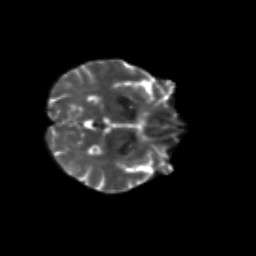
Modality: T2w
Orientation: axial
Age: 54
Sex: female
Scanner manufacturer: siemens
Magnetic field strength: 3 T
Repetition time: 4.71 s
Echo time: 0.0906 s